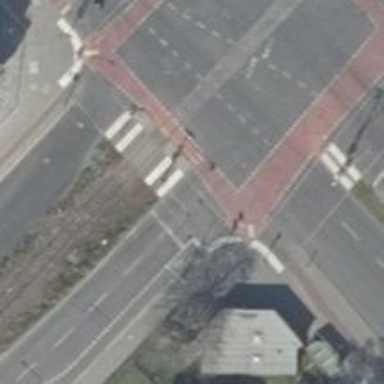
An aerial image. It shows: Footway located on traffic island.